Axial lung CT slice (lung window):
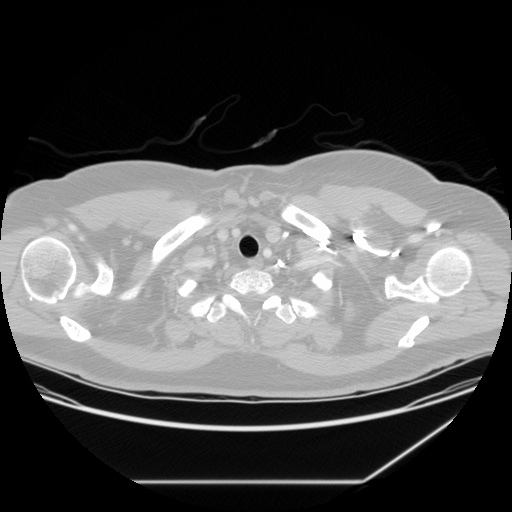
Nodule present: no